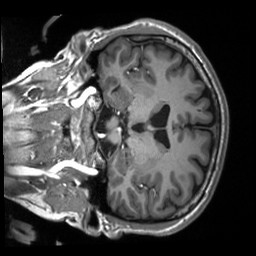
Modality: T1w
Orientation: coronal
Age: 24
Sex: male
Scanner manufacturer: siemens
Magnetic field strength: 3 T
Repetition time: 2.53 s
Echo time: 0.00219 s